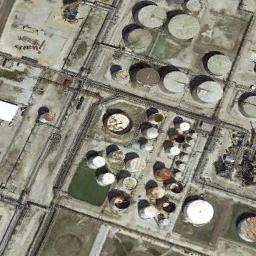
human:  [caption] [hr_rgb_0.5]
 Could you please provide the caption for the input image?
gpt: There are two rows of white storage tanks and several rows of gray storage tanks .

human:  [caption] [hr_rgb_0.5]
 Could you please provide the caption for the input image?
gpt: There are many differently sized storage tanks in the factory .

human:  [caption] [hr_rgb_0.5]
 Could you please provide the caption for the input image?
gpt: There are many storage tanks of different sizes .

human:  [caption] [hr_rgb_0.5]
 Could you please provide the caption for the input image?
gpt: There are many storage tanks on the bare land .

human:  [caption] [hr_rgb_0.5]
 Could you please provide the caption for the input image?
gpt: There are many storage tanks of different sizes .